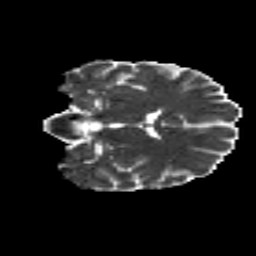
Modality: MD
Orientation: coronal
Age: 29
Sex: male
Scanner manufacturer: siemens
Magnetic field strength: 3 T
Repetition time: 8.8 s
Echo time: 0.085 s